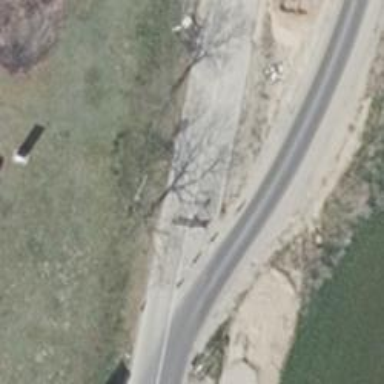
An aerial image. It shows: Asphalt road classified as primary highway.